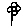
Label: flower